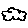
Label: cloud